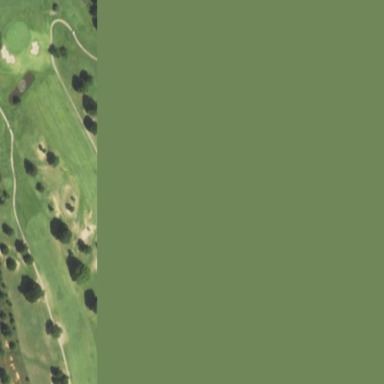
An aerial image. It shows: Golf fairway surrounded by grass.